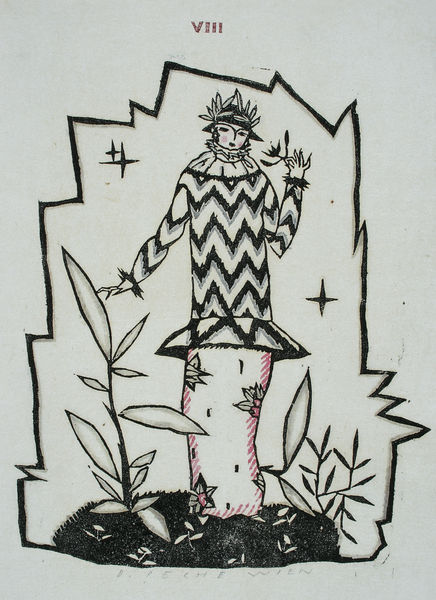
Titel: Entwurfszeichnung
Künstler: Dagobert Peche
Standort: Kyoto (Japan)
Institution: Kyoto Costume Institute
Schlagwörter: blätter, mann, weiß, blume, blumen, fenster, finger, frau, grau, hut, kleid, schwarz, skizze, zeichnung, blüte, blüten, gras, rot, wiese, mode, muster, rock, jacke, arme, gesicht, kleidung, kragen, lang, mensch, rahmen, hände, erde, natur, stamm, strauch, figur, gewand, kostüm, blatt, person, pflanze, pflanzen, rosa, abstrakt, grafik, graphik, wise, könig, tusche, stern, linear, druck, schnitt, sterne, comic, loch, radierung, hässlich, entwurf, lorbeer, lorbeerkranz, flora, zacken, zickzack, zahl, märchen, prinz, nest, männchen, jahreszeit, figru, schraffierung, fantasie, stiehl, nummer, acht, august, blase, pfalnzen, pilz, tuschezeichnung, zeicnung, graphi, kalender, pierrot, faune, der kleine prinz, else, kalenderblatt, klied, figure, kleine, woman, vogelscheuche, blatt 8, blumengott, scht, viii, ausgerissen, lasker-schüler, 8, augus